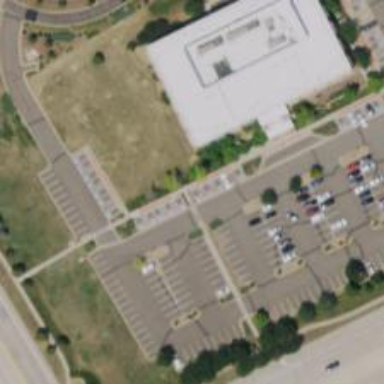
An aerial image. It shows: Parking space is available.